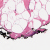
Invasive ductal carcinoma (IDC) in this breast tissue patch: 0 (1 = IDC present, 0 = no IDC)